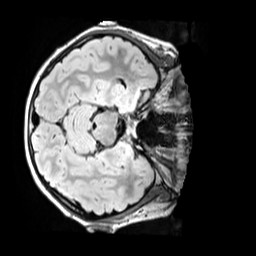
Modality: FLAIR
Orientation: axial
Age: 10
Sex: male
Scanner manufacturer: siemens
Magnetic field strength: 3 T
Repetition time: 5 s
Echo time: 0.388 s